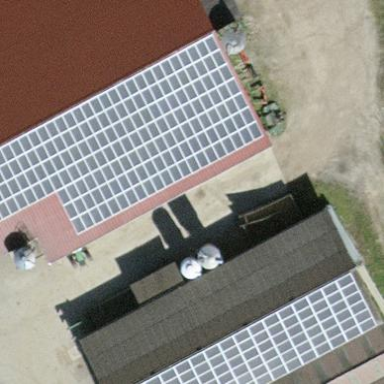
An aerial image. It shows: Solar-powered generator using photovoltaic technology. This small installation generates electricity through solar photovoltaic panels.